Question: I want to write a regular expression that matches each word in a sentence:
My regular expression:"'(\w+)'"
Result:

While it works well with English Words. It does not work when using Arabic words.
How could I accomplish the same feat for Arabic words?
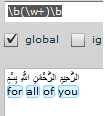
Answer: Try this:-
'''
function HasArabicCharacters(text)
{
var arregex = /[-]/;
alert(arregex.test(text));
}
'''
Arabic character set of list
'''
[-]|[-]|[-]|[-]
'''
## Arabic script in Unicode:
As of , the Arabic script is contained in the following blocks:
'''
Arabic (0600--06FF, 225 characters)
Arabic Supplement (0750--077F, 48 characters)
Arabic Extended-A (08A0--08FF, 39 characters)
Arabic Presentation Forms-A (FB50--FDFF, 608 characters)
Arabic Presentation Forms-B (FE70--FEFF, 140 characters)
Rumi Numeral Symbols (10E60--10E7F, 31 characters)
Arabic Mathematical Alphabetic Symbols (1EE00--1EEFF, 143 characters)
'''
<URL>